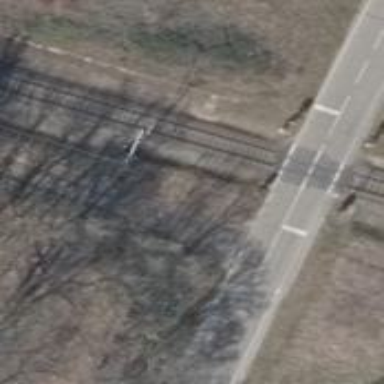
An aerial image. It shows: Railway signal.